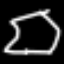
Label: octagon